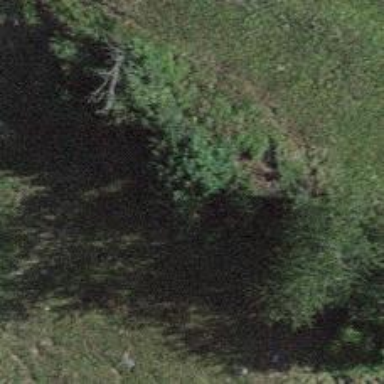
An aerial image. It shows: Single tag "natural: tree."